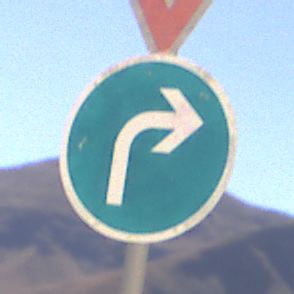
Verkehrszeichen: VorgeschriebeneFahrtrichtungRechts
Zusatzzeichen oben: VorfahrtGewaehren
Umgebung: Outdoor, Nature
Tageszeit: Midday
Wetter: Clear
Licht: Natural
Jahreszeit: NotSpecified
Kontrast: HighContrast